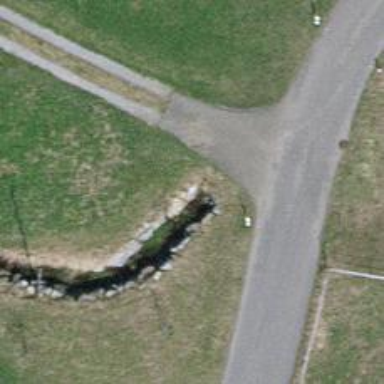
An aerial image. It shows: Culvert tunnel crossing ditch waterway.